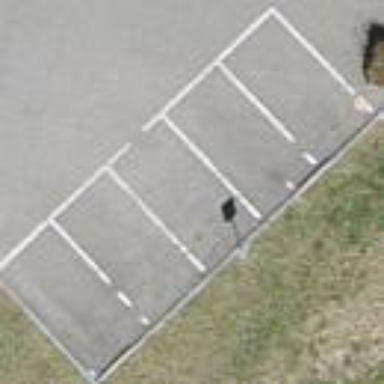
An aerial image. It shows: Parking area with surface parking designated for park and ride for the train.